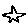
Label: star